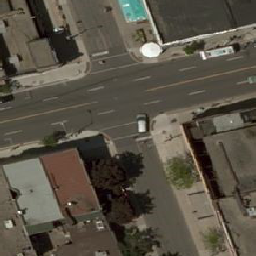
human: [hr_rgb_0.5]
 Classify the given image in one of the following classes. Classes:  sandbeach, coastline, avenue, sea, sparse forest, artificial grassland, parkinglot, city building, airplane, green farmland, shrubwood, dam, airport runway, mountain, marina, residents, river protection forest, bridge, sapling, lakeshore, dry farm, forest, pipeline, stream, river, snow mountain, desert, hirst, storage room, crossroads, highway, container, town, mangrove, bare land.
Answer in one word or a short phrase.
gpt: crossroads